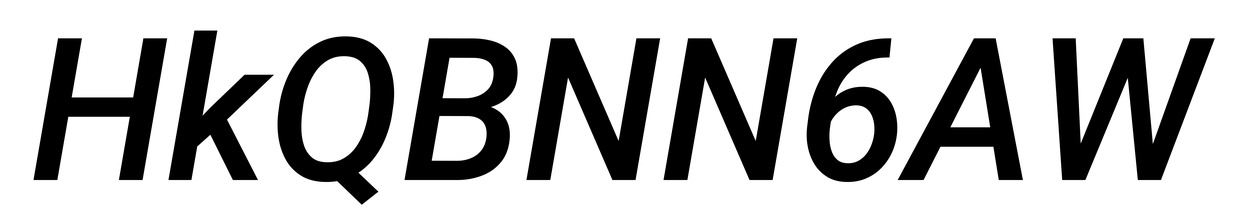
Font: Roboto-Italic_Medium_Italic